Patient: sex M, age 51
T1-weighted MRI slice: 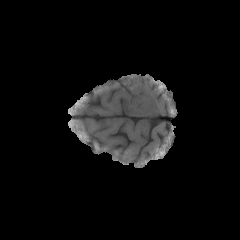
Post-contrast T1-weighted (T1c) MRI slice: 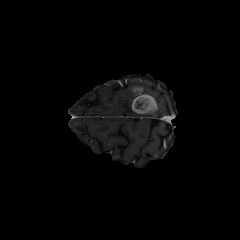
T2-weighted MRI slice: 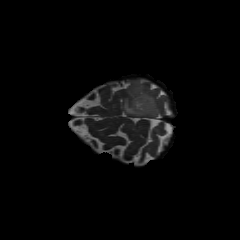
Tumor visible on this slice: yes
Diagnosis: Glioblastoma, IDH-wildtype
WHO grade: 4